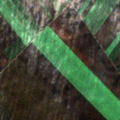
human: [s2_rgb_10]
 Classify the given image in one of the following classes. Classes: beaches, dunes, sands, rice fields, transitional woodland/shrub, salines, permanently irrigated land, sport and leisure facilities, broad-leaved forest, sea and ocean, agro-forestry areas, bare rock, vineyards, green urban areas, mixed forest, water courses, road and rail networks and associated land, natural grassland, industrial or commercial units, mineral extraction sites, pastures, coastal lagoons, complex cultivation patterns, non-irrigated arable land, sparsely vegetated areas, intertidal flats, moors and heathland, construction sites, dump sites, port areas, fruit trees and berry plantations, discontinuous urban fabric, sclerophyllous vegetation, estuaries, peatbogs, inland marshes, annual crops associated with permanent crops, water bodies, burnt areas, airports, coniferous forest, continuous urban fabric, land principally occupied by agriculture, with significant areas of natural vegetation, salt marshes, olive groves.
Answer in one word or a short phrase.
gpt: non-irrigated arable land